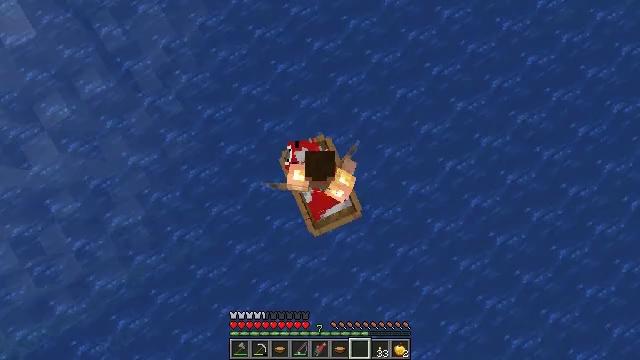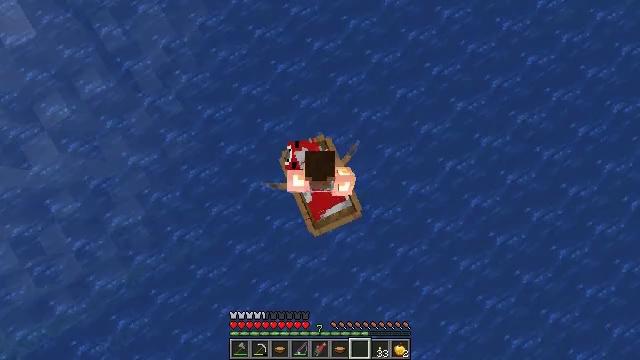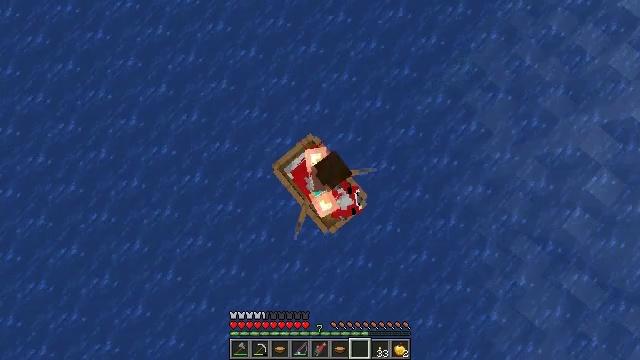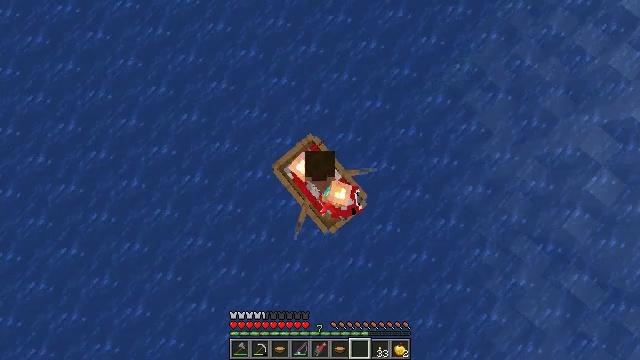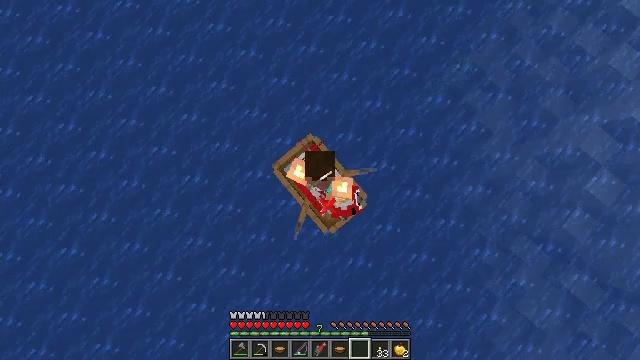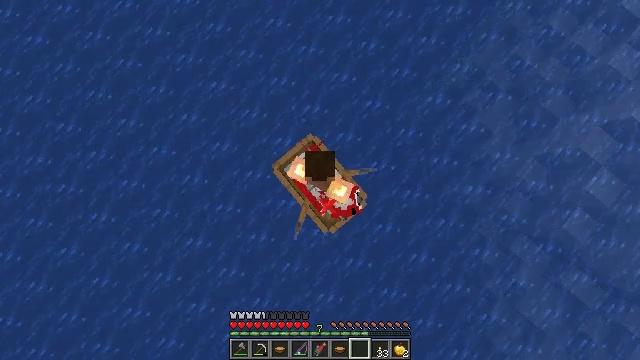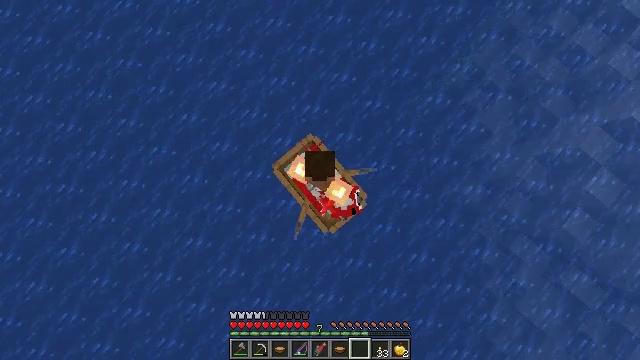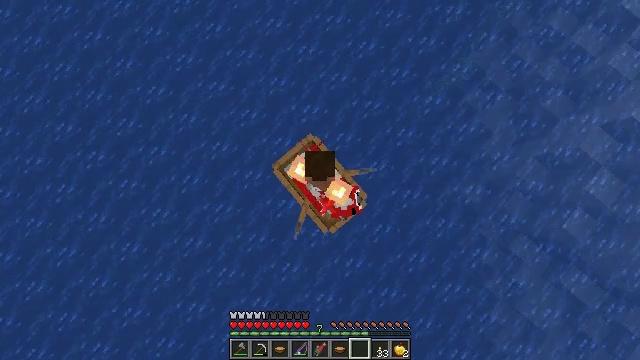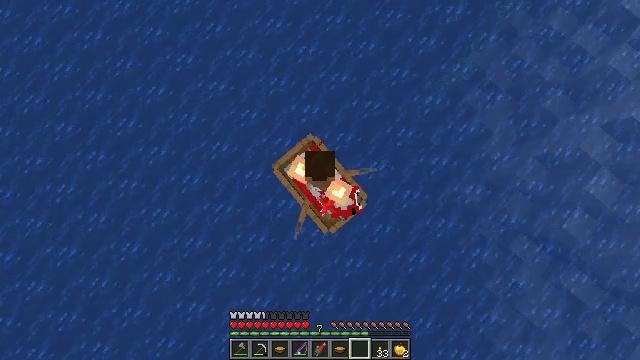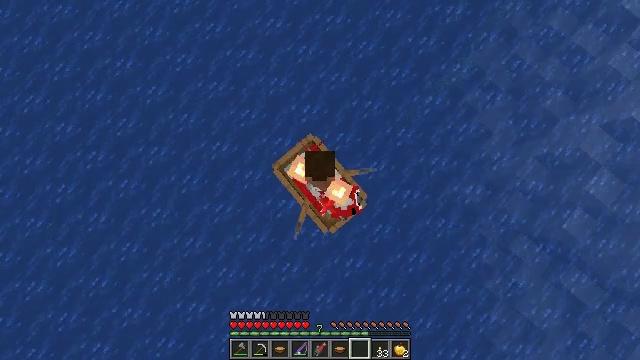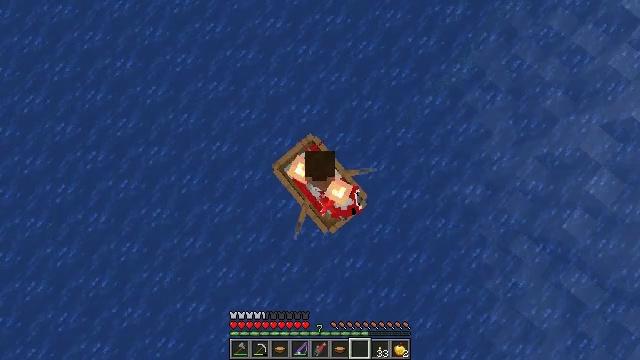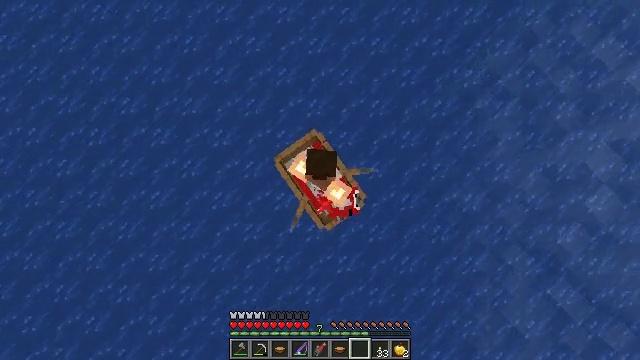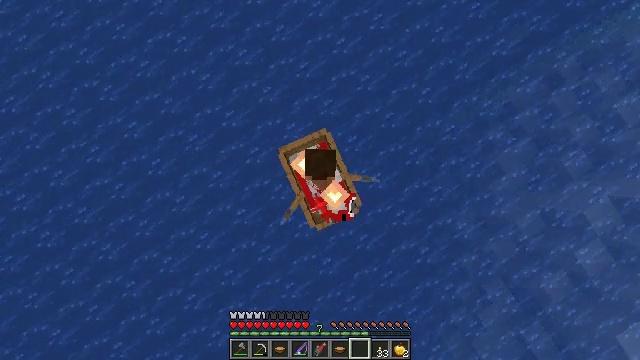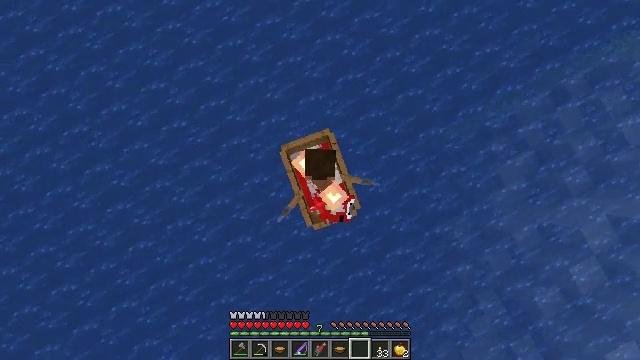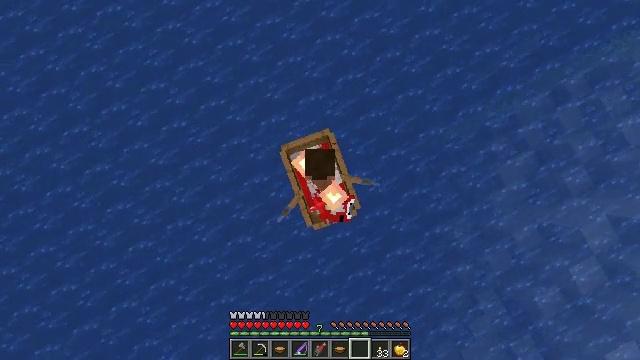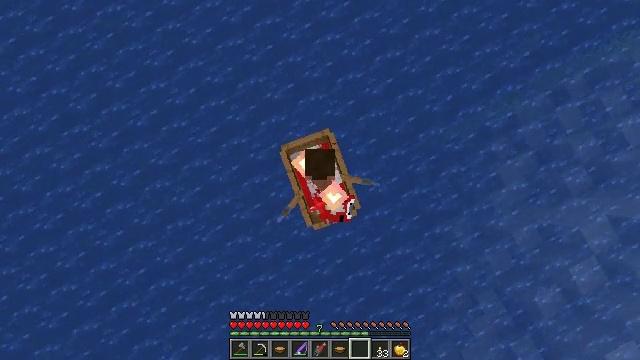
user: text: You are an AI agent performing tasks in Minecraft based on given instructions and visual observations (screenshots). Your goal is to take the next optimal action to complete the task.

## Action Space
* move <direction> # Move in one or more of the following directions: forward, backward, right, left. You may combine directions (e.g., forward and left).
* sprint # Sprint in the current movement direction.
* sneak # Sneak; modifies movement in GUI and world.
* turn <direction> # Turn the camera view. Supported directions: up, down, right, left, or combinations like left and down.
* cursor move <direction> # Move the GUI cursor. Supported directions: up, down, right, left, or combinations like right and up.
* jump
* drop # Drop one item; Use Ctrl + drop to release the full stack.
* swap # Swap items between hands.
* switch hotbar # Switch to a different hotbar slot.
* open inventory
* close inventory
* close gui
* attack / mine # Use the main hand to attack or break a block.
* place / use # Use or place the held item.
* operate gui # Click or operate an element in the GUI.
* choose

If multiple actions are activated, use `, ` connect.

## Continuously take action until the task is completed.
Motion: motion action
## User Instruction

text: Drop a name tag.
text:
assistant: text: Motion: drop
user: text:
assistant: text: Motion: turn left
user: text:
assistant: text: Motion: no_op
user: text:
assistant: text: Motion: no_op
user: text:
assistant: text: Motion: no_op
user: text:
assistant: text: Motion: no_op
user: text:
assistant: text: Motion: no_op
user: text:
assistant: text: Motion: no_op
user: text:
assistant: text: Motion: no_op
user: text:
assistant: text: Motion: no_op
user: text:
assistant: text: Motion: turn left and down
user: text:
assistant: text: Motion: turn left and down
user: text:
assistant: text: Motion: turn left and down, use / place
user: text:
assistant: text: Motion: use / place
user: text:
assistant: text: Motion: use / place
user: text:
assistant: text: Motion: no_op
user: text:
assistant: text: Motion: turn up
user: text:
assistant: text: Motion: turn up
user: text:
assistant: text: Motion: turn left
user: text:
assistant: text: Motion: turn left and down, use / place
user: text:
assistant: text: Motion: turn left and down, use / place
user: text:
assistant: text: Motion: turn left and down, use / place
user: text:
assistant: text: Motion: turn left and down, use / place
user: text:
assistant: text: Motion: move left, turn down, use / place
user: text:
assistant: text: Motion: move left, turn down
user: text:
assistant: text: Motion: use / place
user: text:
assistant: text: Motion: use / place
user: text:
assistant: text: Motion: turn up, use / place
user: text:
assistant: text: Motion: turn right and up
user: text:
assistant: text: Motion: move back, turn right and up